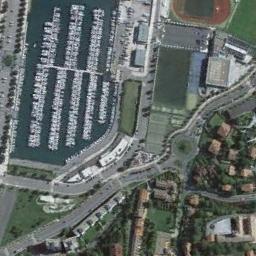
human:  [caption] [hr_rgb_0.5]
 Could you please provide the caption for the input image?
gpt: Numerous buildings of different shapes are near the harbor .

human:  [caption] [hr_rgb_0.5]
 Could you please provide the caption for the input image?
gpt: Many ships moored in the harbor surrounded by residential areas and lawns .

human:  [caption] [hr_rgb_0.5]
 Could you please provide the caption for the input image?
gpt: The harbor with lots of neatly docked boats is next to a residential area and a ground track field is also in the residential area .

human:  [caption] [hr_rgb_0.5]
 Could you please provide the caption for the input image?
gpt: There is little traffic on the road near the harbor .

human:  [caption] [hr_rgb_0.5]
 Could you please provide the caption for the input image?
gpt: There are many brown buildings and roads around the harbor with many ships .